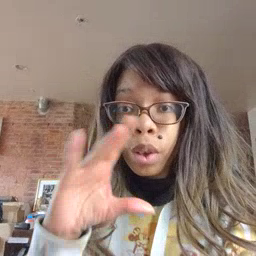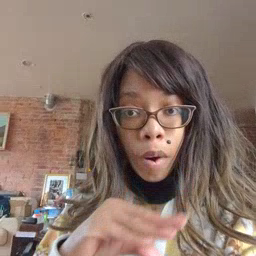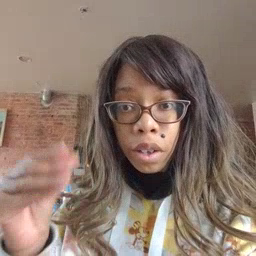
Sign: story